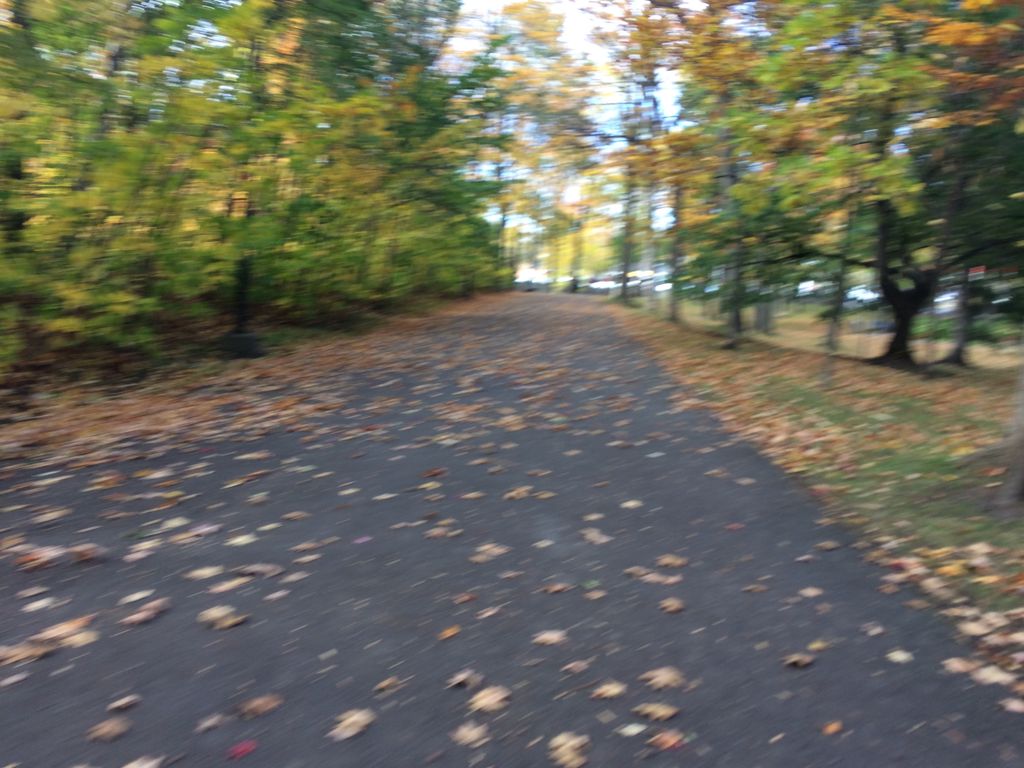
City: quebec_city